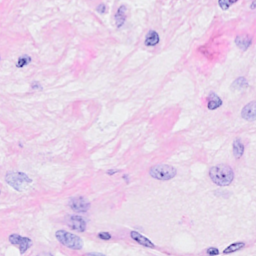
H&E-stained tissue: Breast